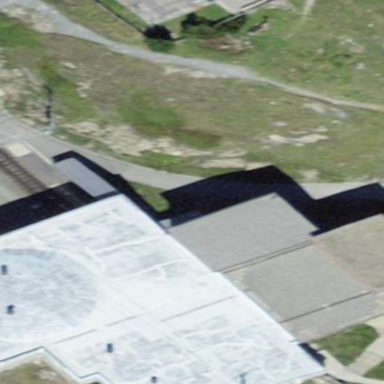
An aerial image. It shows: Industrial building with flat roof.